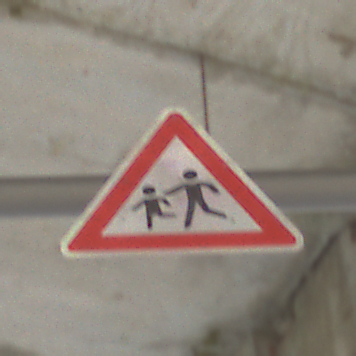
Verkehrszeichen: KinderRechts
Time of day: MorningAfternoon
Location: Roofed (Suburban)
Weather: PartlyCloudy
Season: Winter
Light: Natural